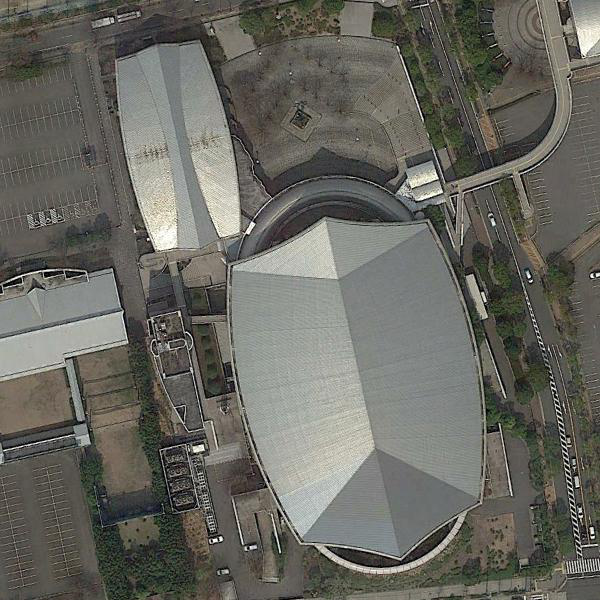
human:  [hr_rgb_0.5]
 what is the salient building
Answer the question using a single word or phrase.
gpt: center